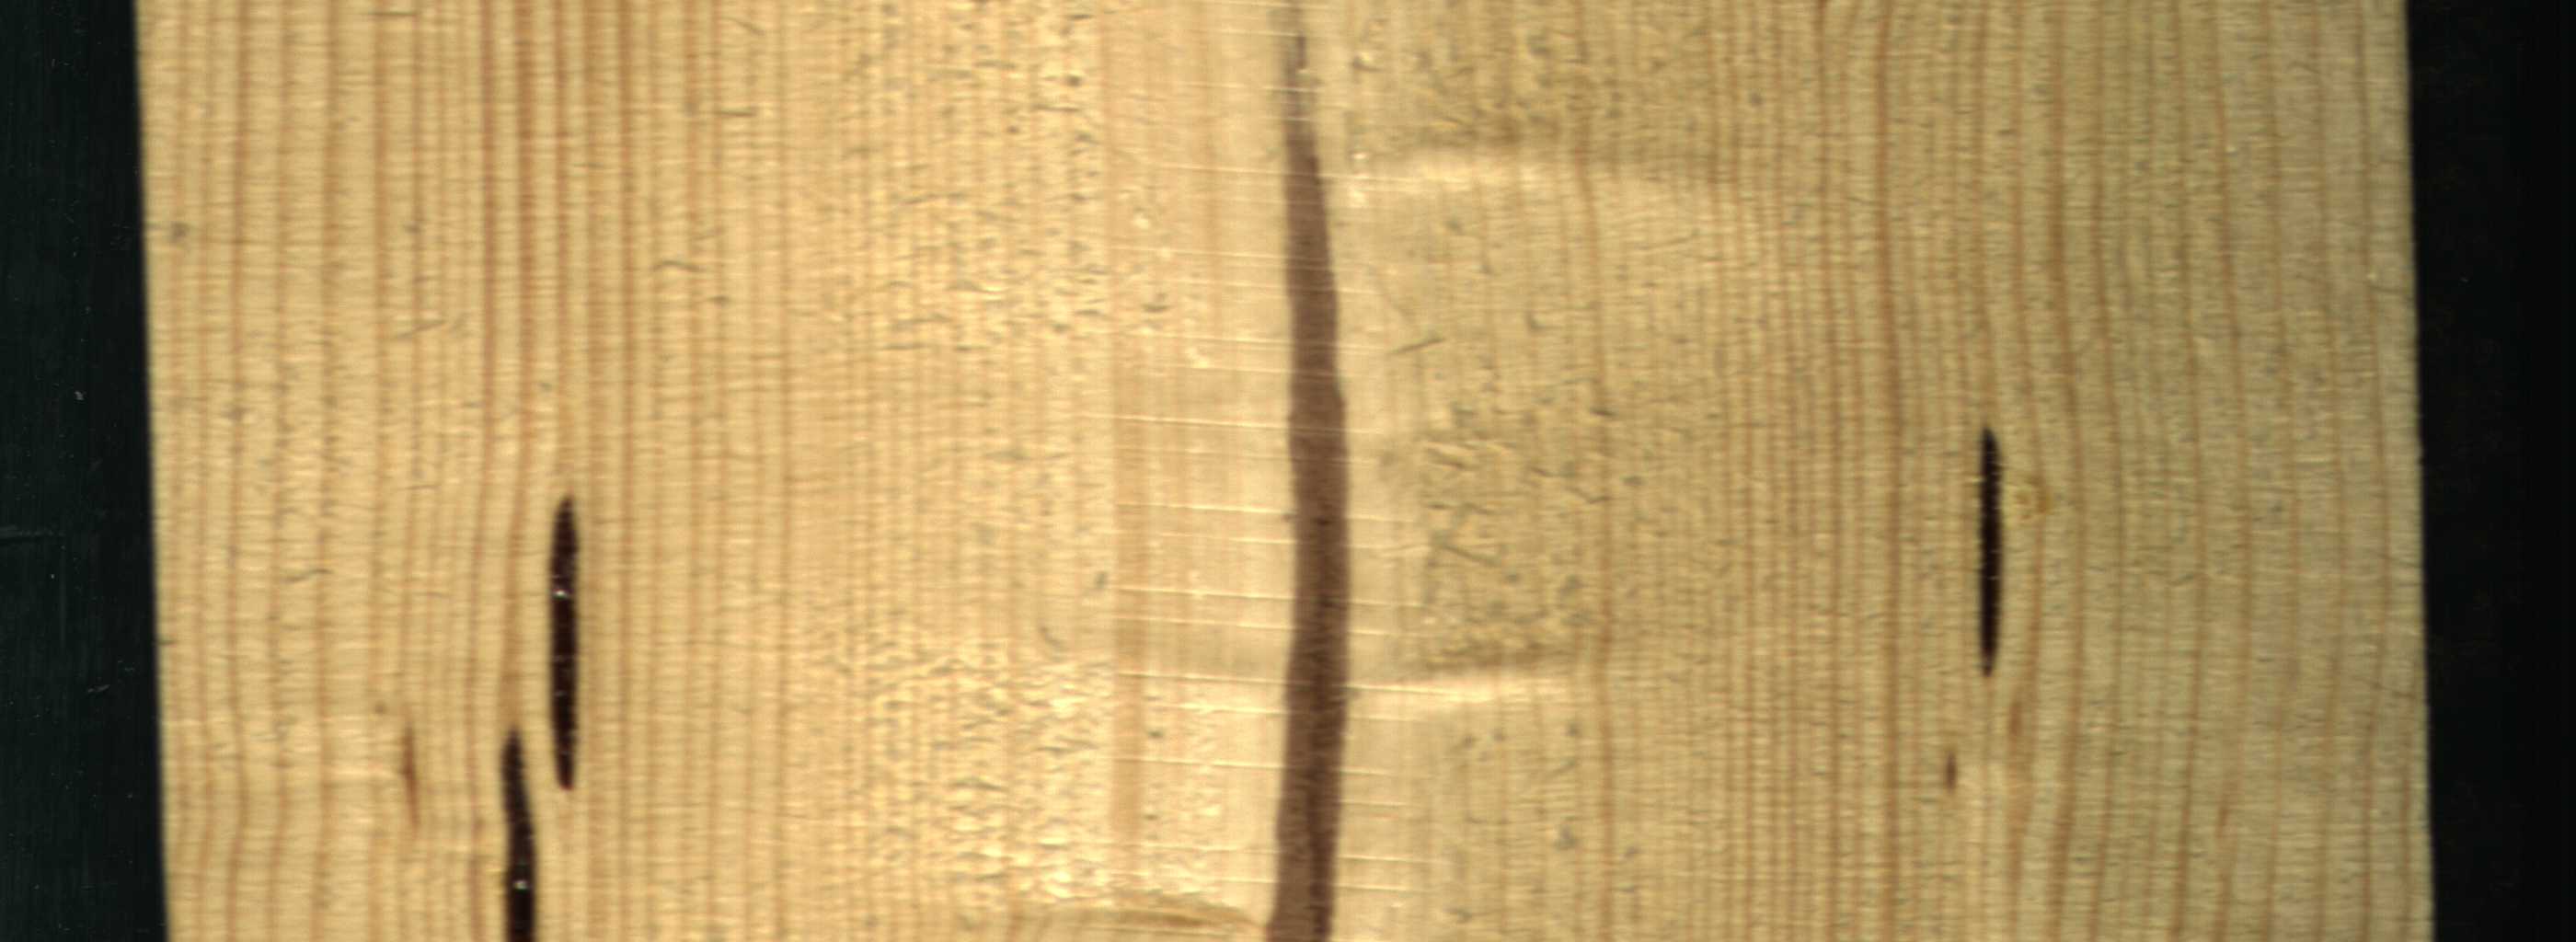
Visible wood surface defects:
Marrow
resin
resin